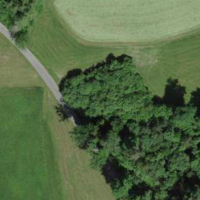
EUNIS habitat code: 41
Species observed at this site:
Euphorbia cyparissias
Prunus padus